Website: crate-barrel
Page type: orders-overview
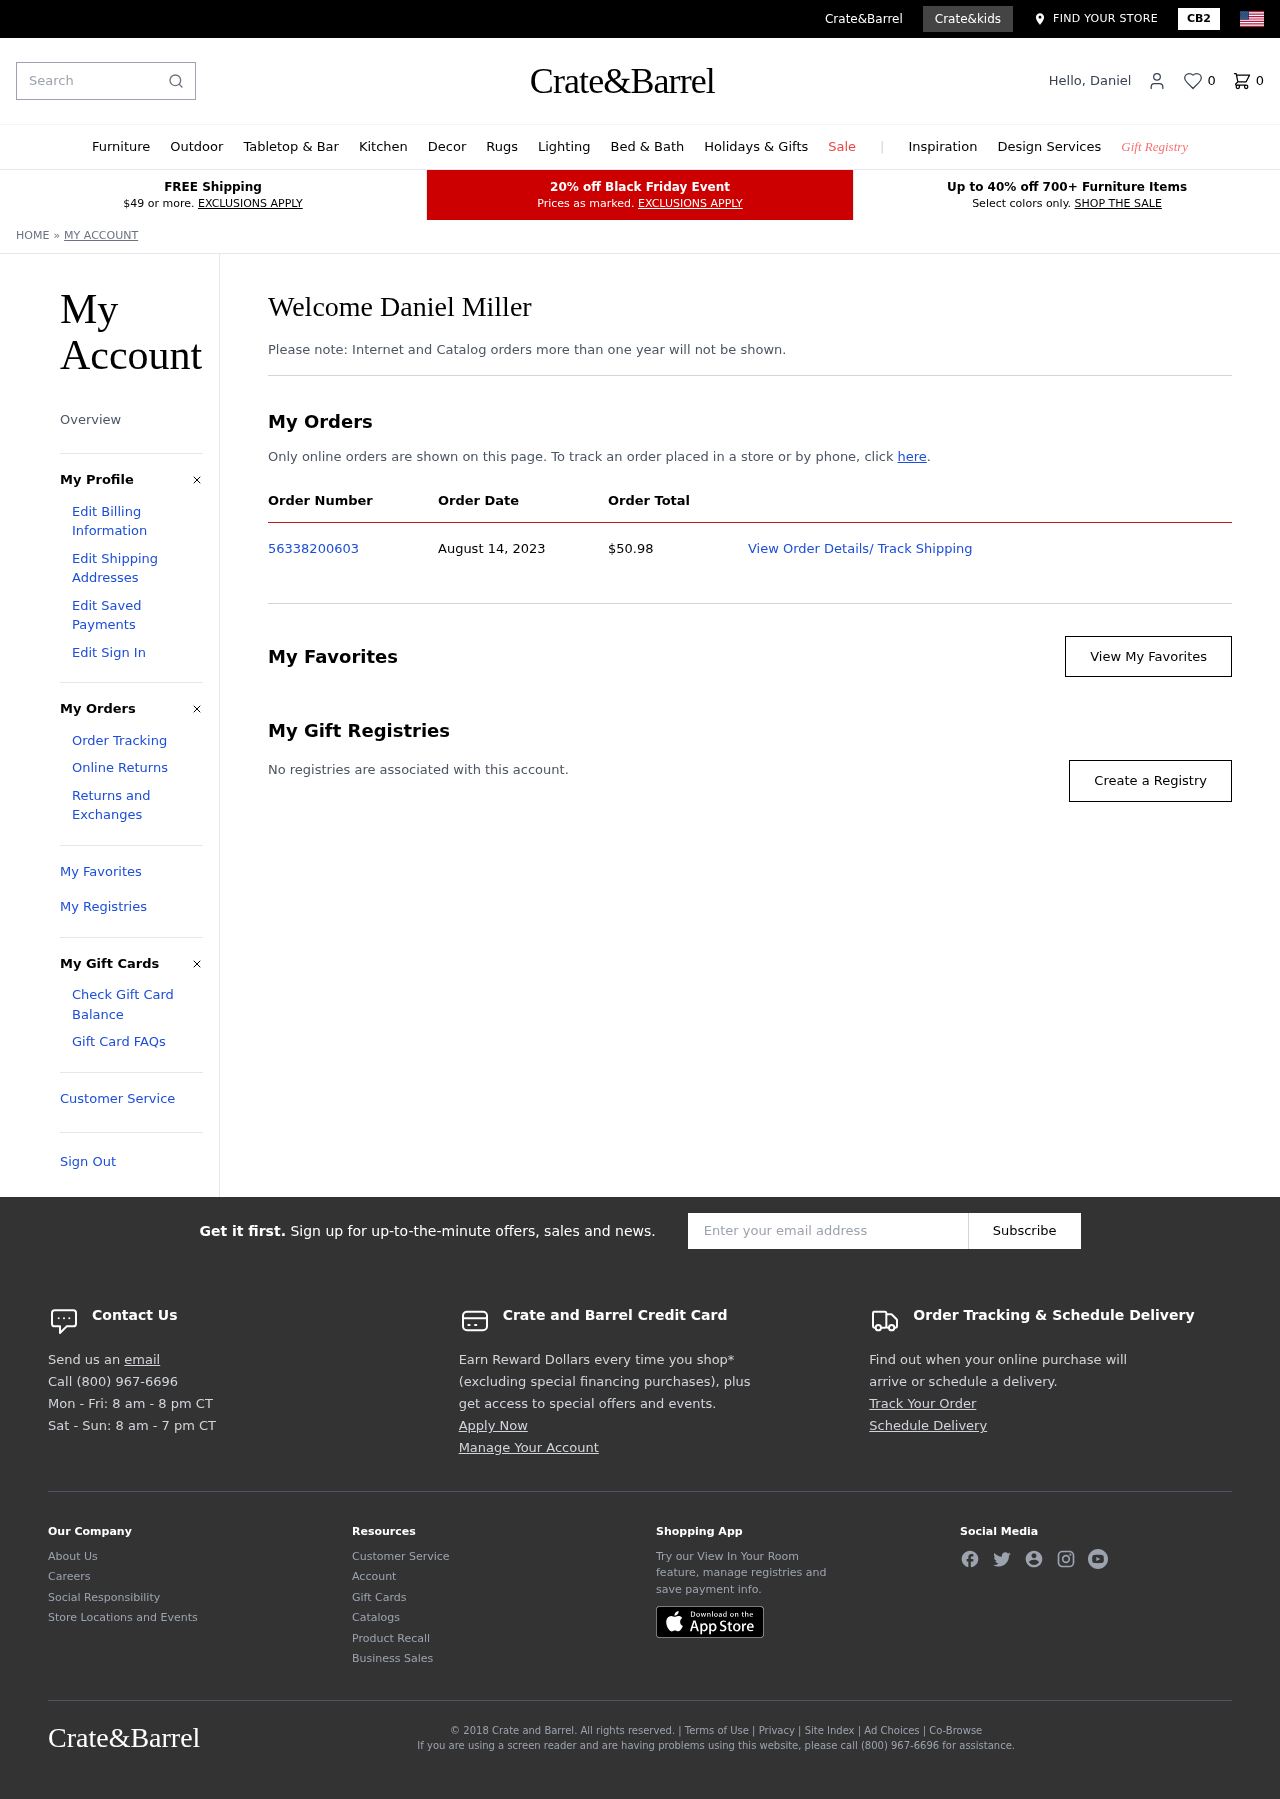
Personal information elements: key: PII_FIRSTNAME
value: Daniel
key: PII_FULLNAME
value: Daniel Miller
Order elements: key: ORDER_NUM_ITEMS
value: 0
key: ORDER_ID
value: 56338200603
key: ORDER_DATE
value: August 14, 2023
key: ORDER_TOTAL
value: $50.98
Search elements: key: HEADER_SEARCH
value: Search
Other elements: key: FAVORITES_COUNT
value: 0